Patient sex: M
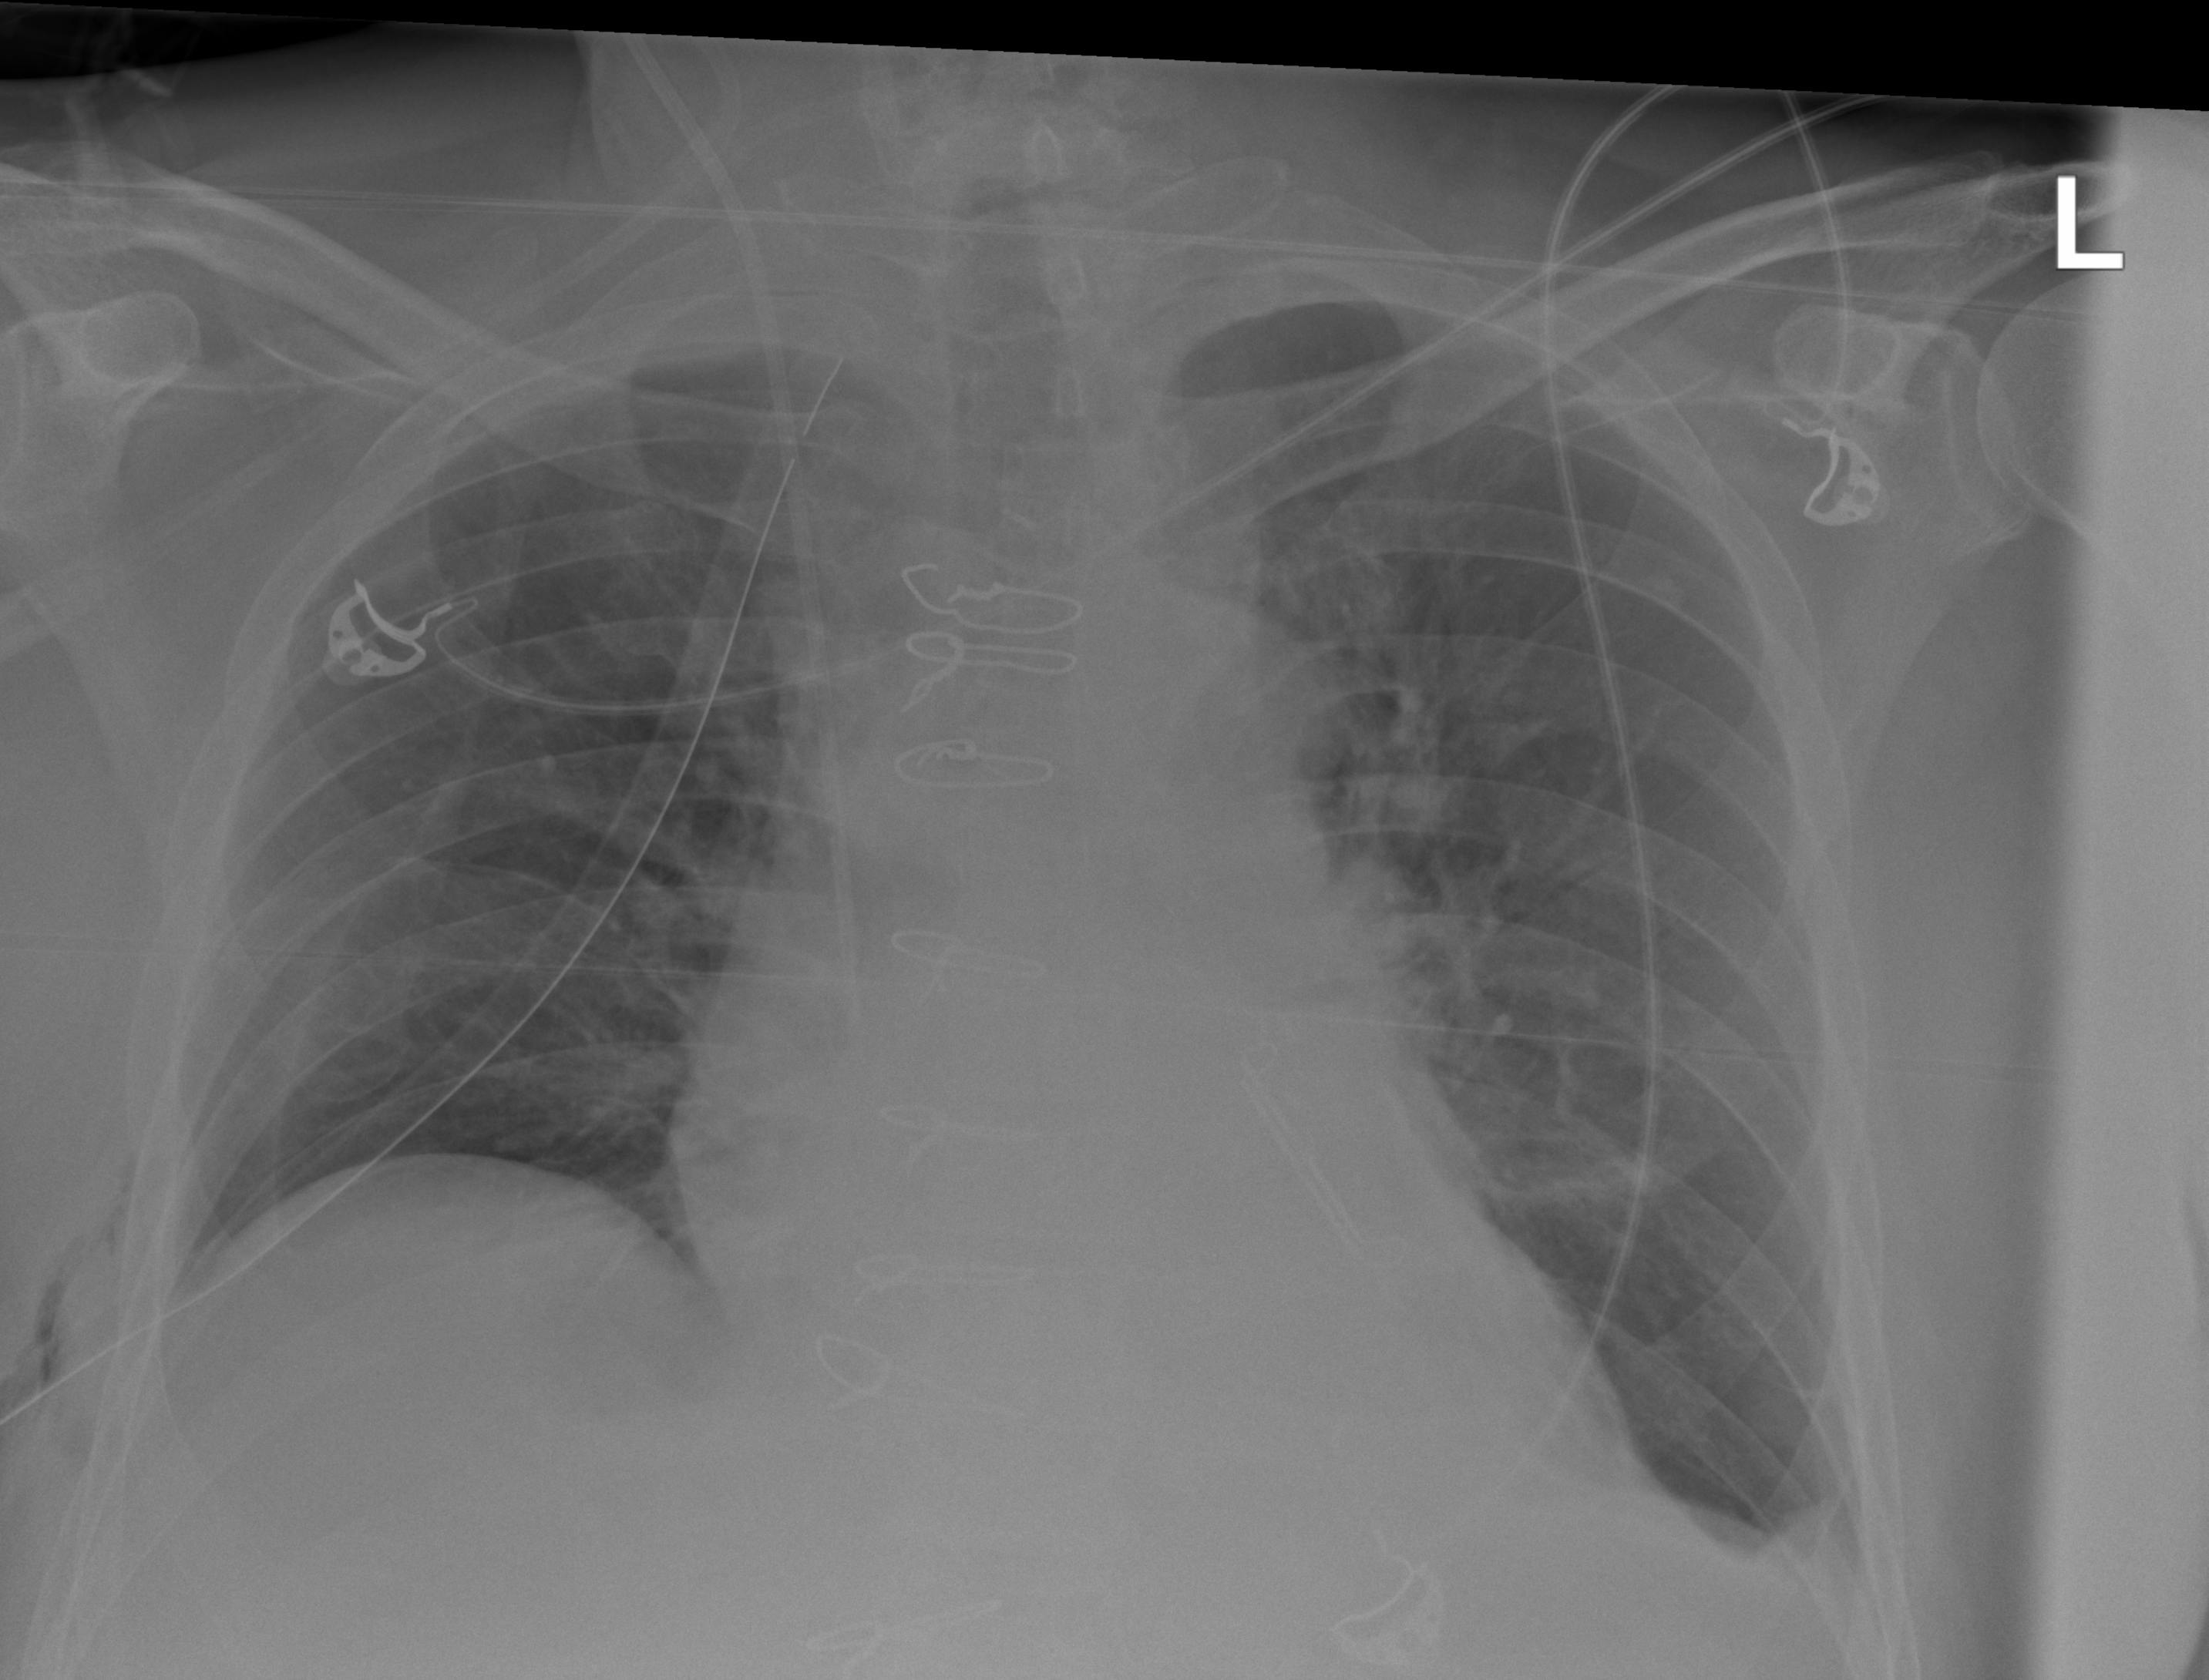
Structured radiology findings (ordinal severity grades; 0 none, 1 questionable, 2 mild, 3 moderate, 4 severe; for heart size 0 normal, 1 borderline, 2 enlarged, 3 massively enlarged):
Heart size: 2
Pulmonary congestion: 1
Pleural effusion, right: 0
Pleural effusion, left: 0
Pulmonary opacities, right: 0
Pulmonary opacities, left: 0
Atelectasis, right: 0
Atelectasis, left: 2